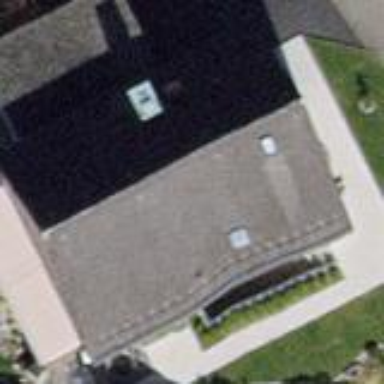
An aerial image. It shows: Building with tiled roof.